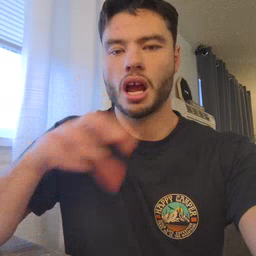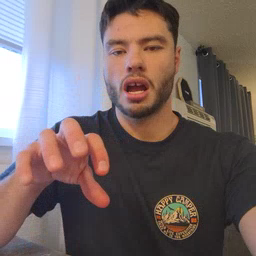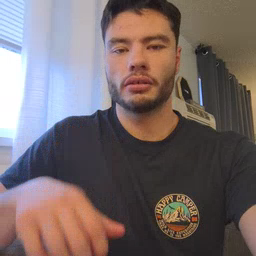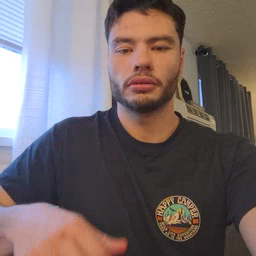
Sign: hot